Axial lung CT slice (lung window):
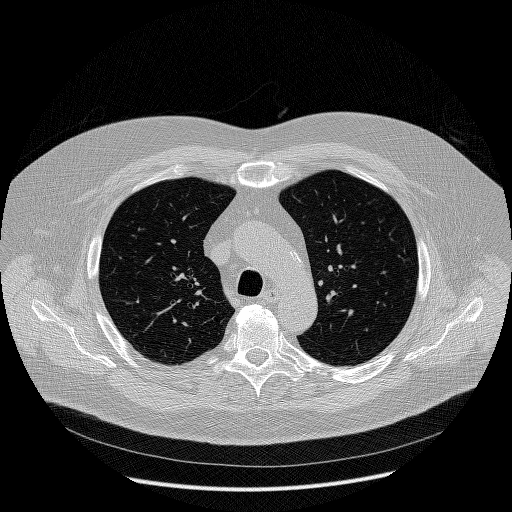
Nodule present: no